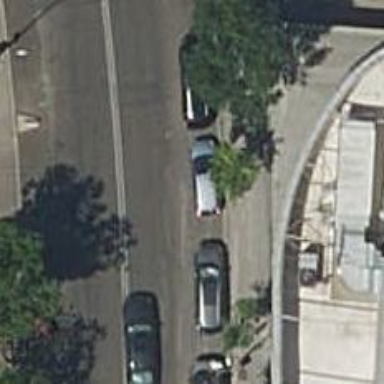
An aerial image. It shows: Motorcycle parking area.